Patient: sex M, age 46
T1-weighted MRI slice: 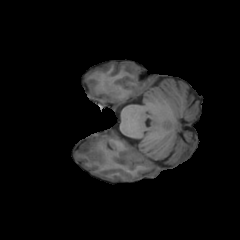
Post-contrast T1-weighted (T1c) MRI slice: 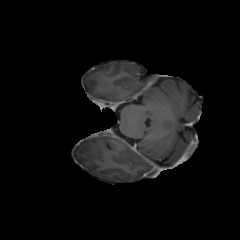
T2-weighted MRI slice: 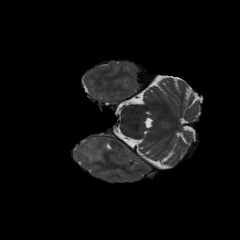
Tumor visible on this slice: yes
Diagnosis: Oligodendroglioma, IDH-mutant, 1p/19q-codeleted
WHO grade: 2